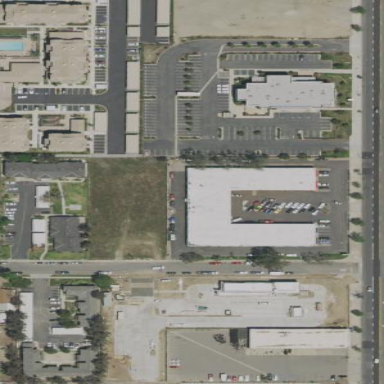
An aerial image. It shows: Retail area.